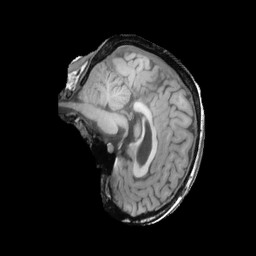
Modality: T1w
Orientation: sagittal
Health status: ill
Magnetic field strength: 3 T